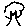
Label: tree